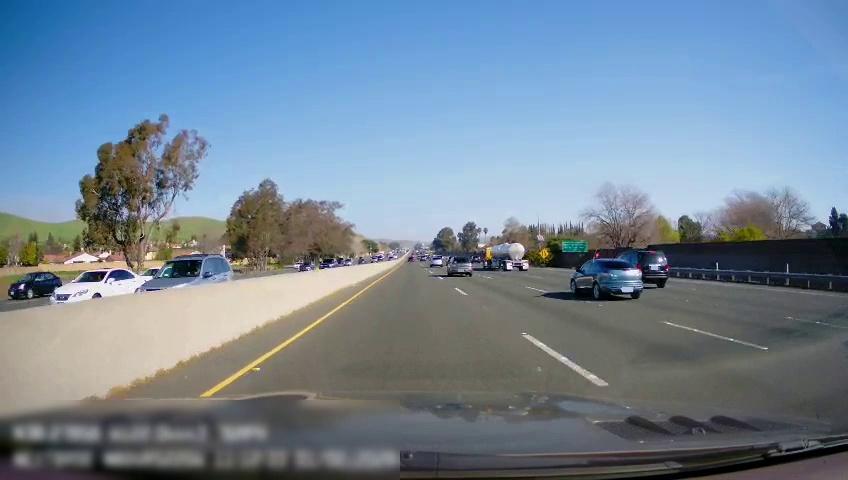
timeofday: Day
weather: Sunny
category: Drivable Space
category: Drivable Space
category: Vehicles | Car
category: Vehicles | Car
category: Vehicles | Car
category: Vehicles | Car
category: Vehicles | Car
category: Vehicles | Truck
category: Vehicles | Car
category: Vehicles | SUV
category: Vehicles | SUV
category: Vehicles | Other LV
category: Vehicles | Car
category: Vehicles | Car
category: Lanes | Alternate Lane
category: Lanes | Current Lane
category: Lanes | Current Lane
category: Lanes | Alternate Lane
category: Lanes | Opposite Lane
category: Traffic | Signs
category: Traffic | Signs